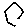
Label: hexagon